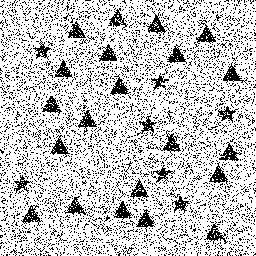
Squares: 0
Triangles: 21
Stars: 7
Total shapes: 28